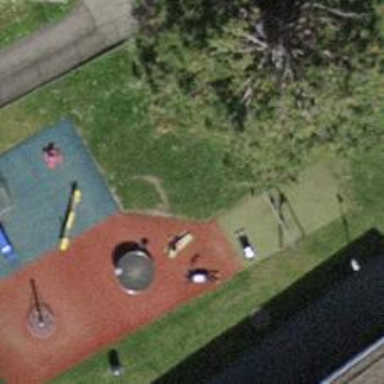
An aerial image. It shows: Playground area for leisure activities on the land.